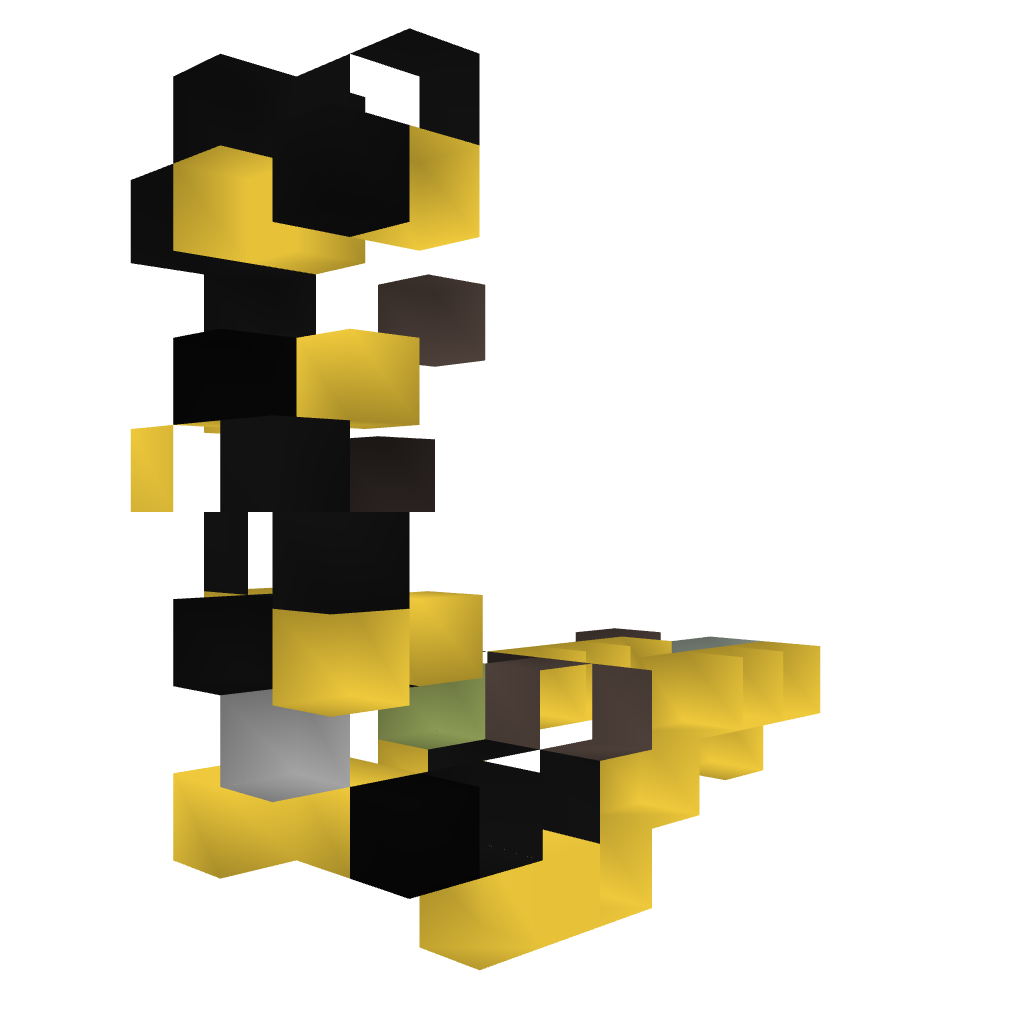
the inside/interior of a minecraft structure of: Casino Machine 01